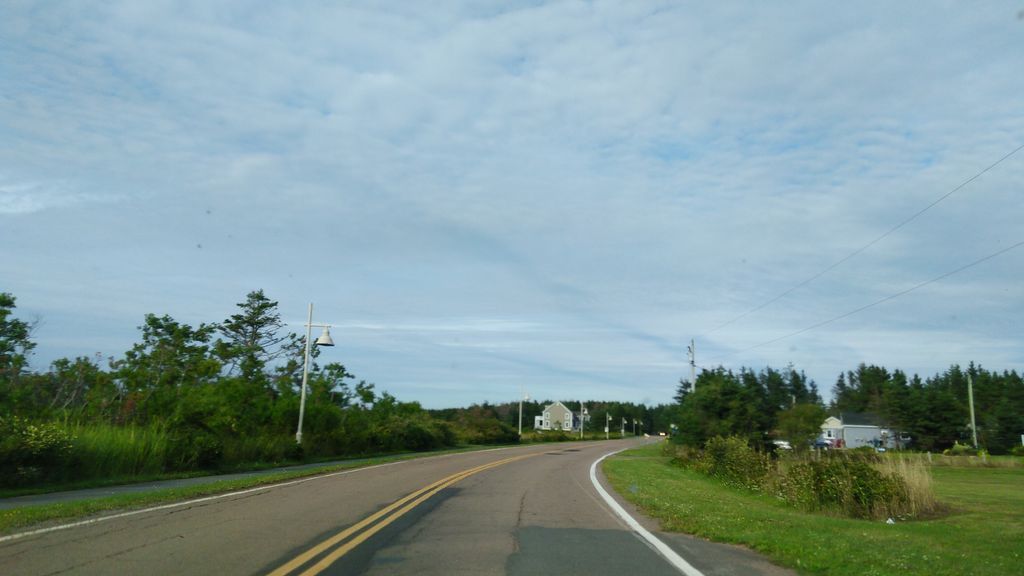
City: charlottetown